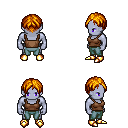
a pixel art fantasy rpg character, male body template, dark elf, purple skin, brown pirate shirt, teal pants, dark blonde parted hairstyle, gold boots, four views (front, back, left, right), 2x2 character sprite sheet, small pixel art, hard edges, no anti-aliasing